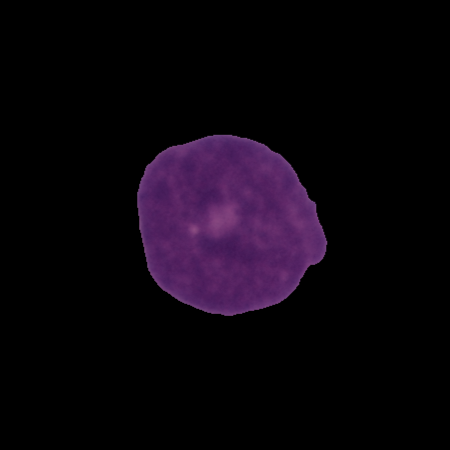
Label: cancer